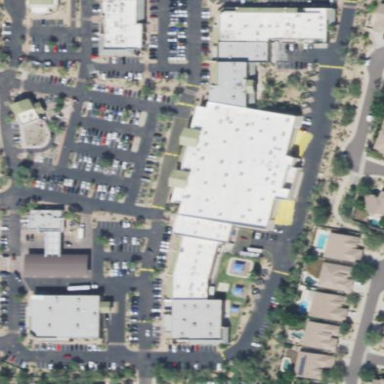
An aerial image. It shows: Retail area.